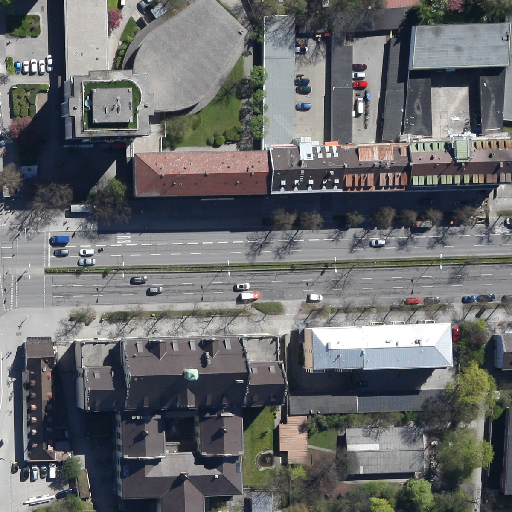
Referring expression: bikeway